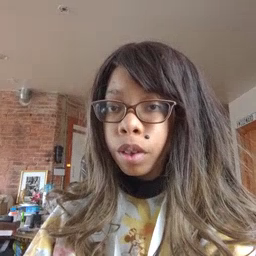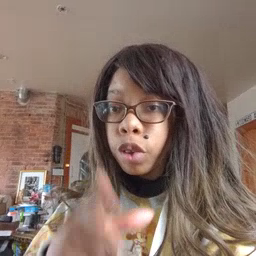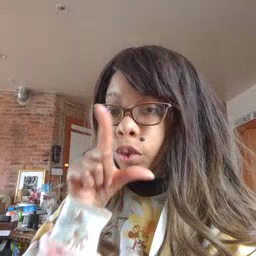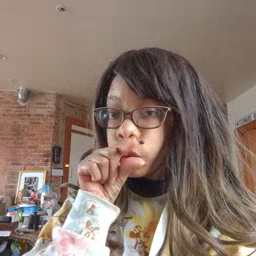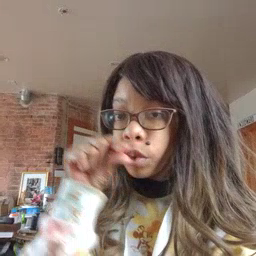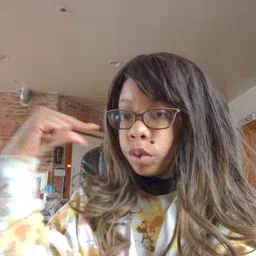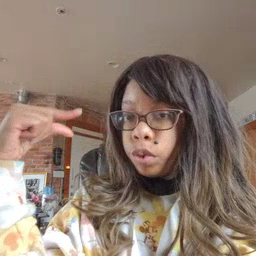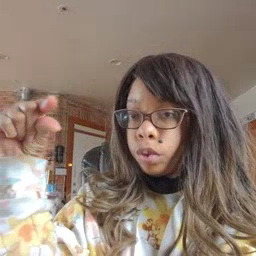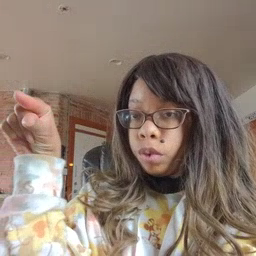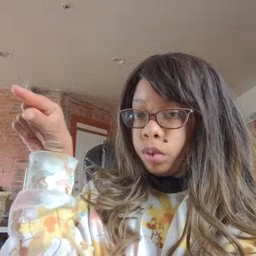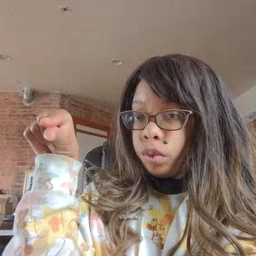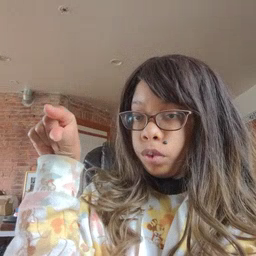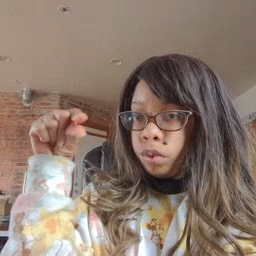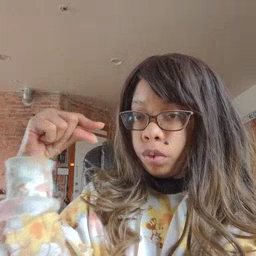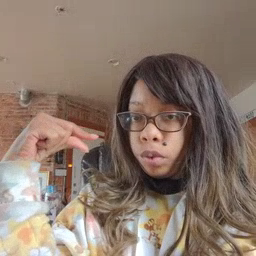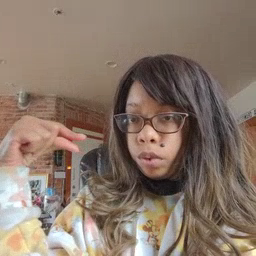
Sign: goose